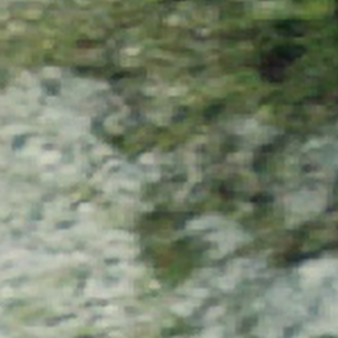
Label: other